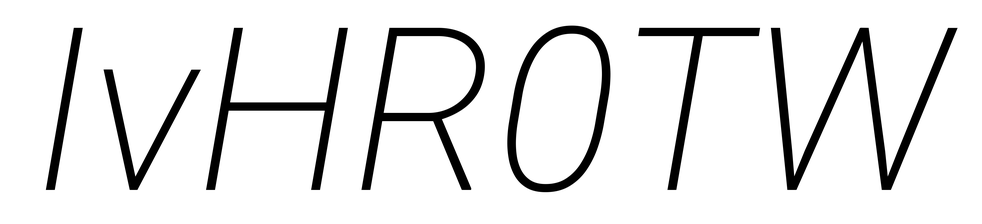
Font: Roboto-Italic_ExtraLight_Italic